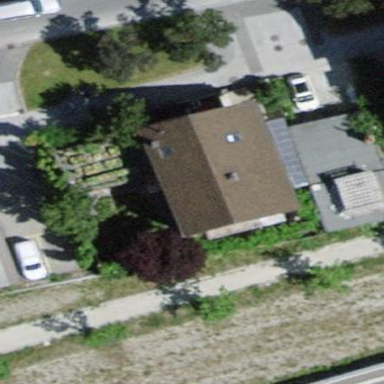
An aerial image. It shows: Detached building.